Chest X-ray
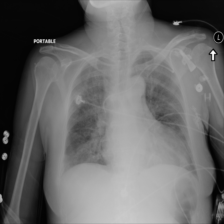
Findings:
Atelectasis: negative
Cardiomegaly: negative
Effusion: negative
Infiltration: negative
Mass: negative
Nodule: negative
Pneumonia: negative
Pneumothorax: negative
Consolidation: negative
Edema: negative
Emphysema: negative
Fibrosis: negative
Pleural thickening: negative
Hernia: negative